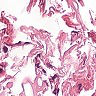
Metastatic tissue present: no